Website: bh-photo
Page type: customer-info-address
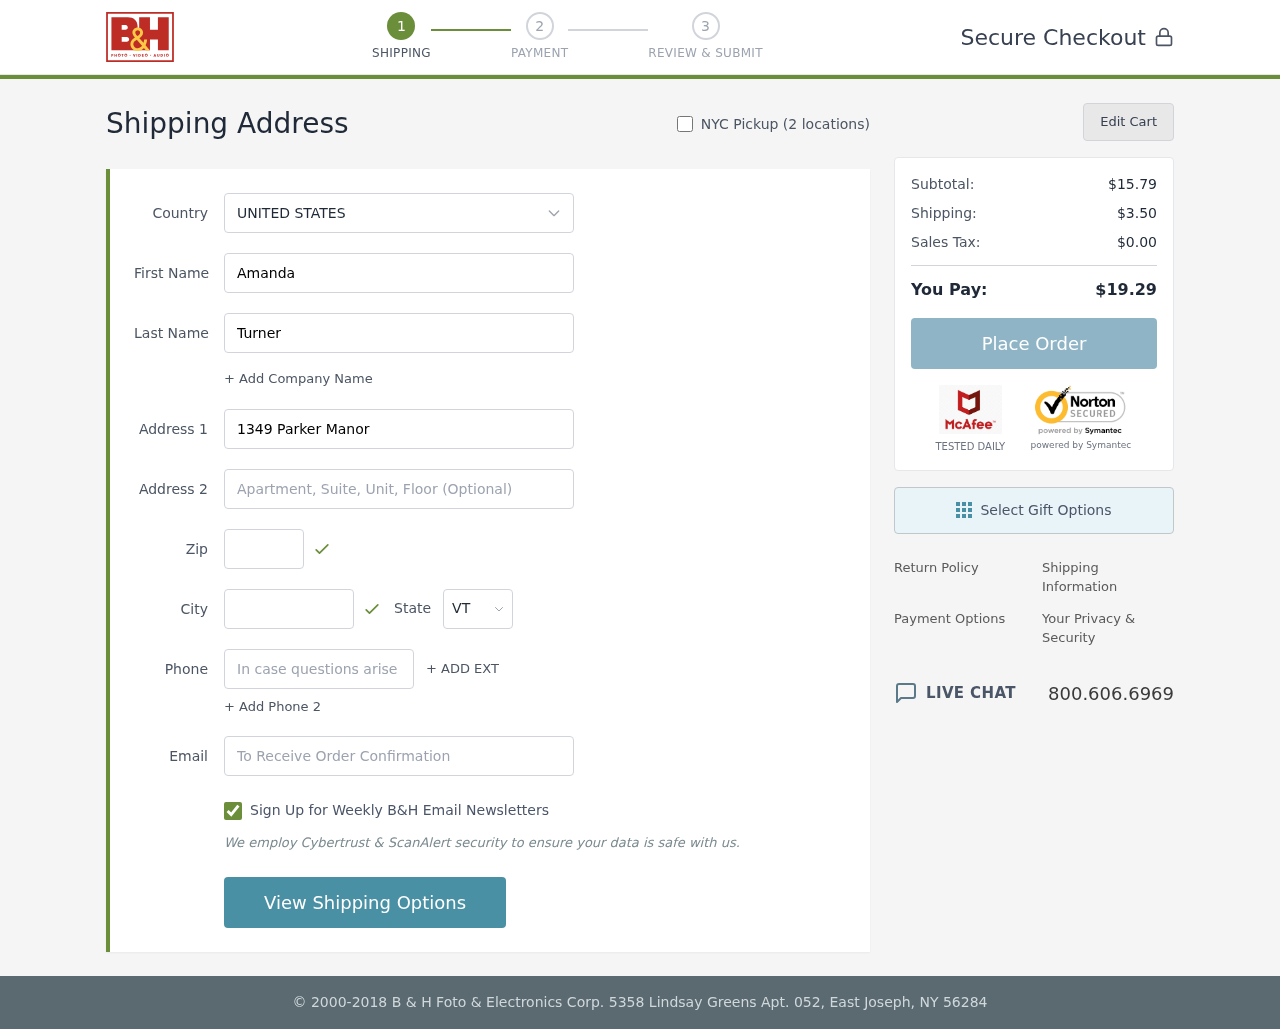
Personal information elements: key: PII_CITY
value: East Daniel
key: PII_COUNTRY
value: United States
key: PII_EMAIL
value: aturner@yahoo.com
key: PII_FIRSTNAME
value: Amanda
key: PII_LASTNAME
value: Turner
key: PII_PHONE
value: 7534264009
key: PII_POSTCODE
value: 48936
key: PII_STATE_ABBR
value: VT
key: PII_STREET
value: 1349 Parker Manor
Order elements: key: ORDER_SUBTOTAL
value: $15.79
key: ORDER_SHIPPING_COST
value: $3.50
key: ORDER_TAX
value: $0.00
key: ORDER_TOTAL
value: $19.29